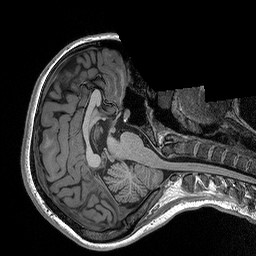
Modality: T1w
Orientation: axial
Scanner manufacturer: siemens
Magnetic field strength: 3 T
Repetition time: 2.3 s